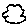
Label: cloud